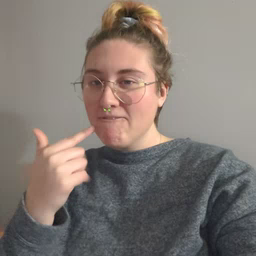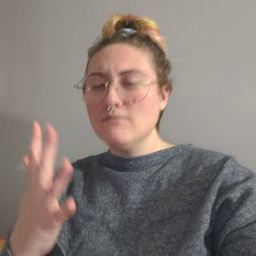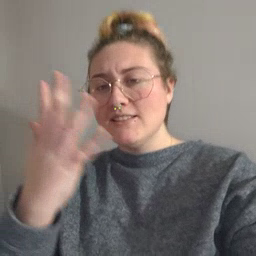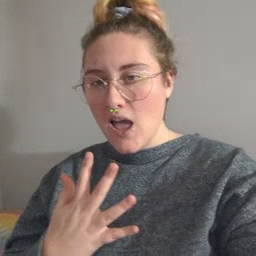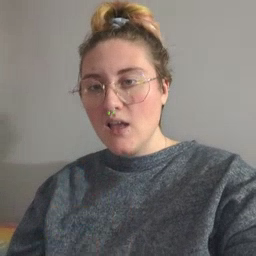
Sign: sad